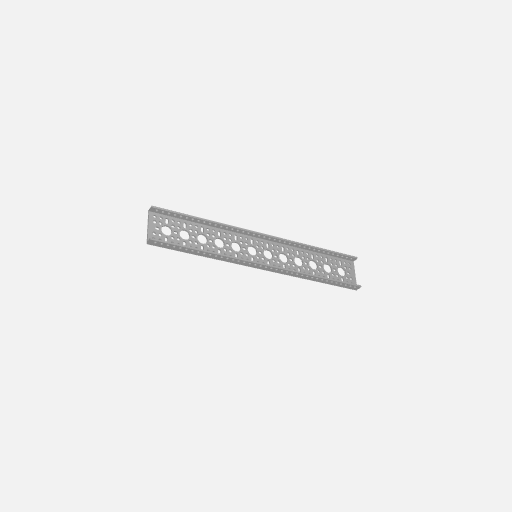
Part: LowSideUChannel12H